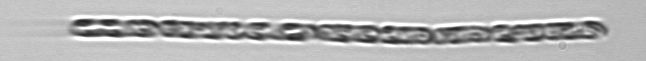
Label: Dactyliosolen_fragilissimus